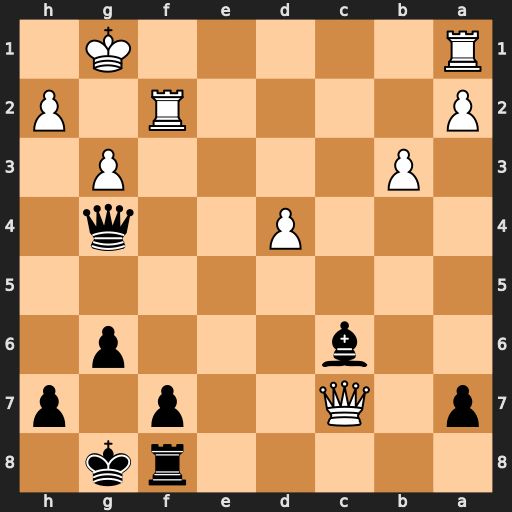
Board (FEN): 5rk1/p1Q2p1p/2b3p1/8/3P2q1/1P4P1/P4R1P/R5K1
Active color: b
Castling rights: -
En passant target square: -
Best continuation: Qe4 Qxc6 Qxc6